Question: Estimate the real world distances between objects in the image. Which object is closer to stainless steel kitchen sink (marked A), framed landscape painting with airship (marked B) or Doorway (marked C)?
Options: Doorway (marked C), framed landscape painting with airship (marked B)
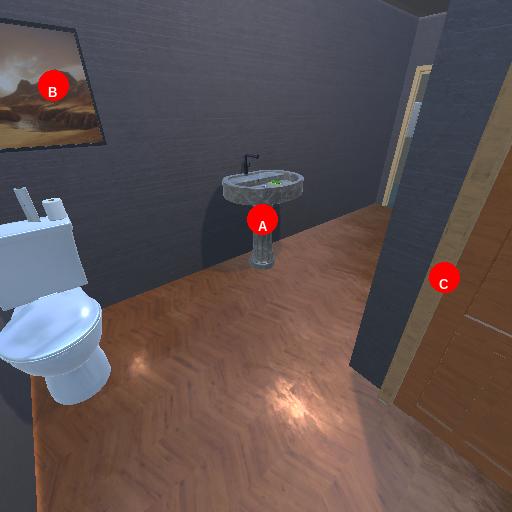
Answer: Doorway (marked C)